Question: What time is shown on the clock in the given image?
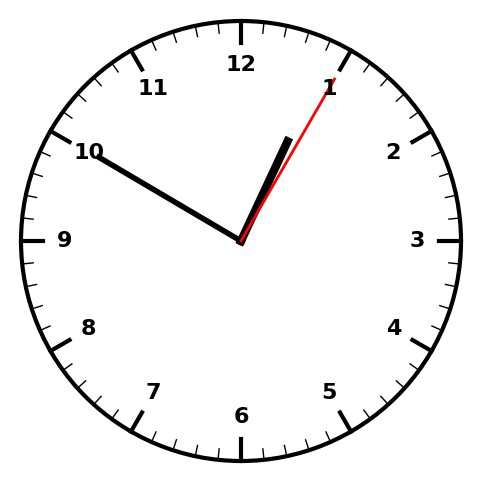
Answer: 12:50:05